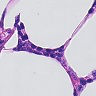
Metastatic tissue present: no